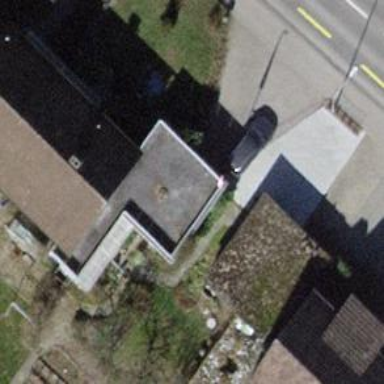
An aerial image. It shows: Garage building.